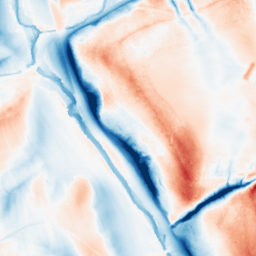
Category: classical
Decomposition family: gaussian_anisotropic
Decomposition parameters: sigma_x: 20
sigma_y: 2
Upsampling method: bicubic_3x
Upsampling parameters: scale: 3
Upsampling scale: 3